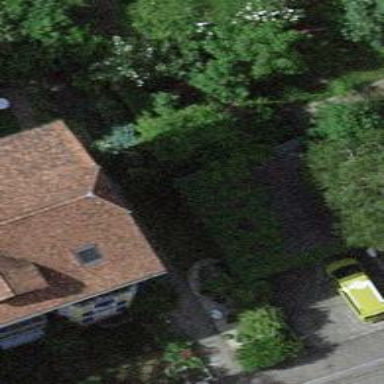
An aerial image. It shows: Group of garages.